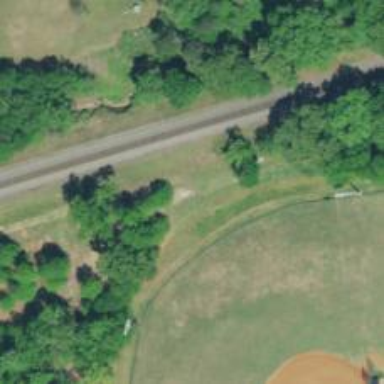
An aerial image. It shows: Disc golf tee area.